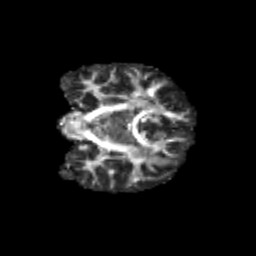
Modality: FA
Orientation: coronal
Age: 11
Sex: female
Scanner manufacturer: siemens
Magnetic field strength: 3 T
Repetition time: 3.8 s
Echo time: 0.07 s